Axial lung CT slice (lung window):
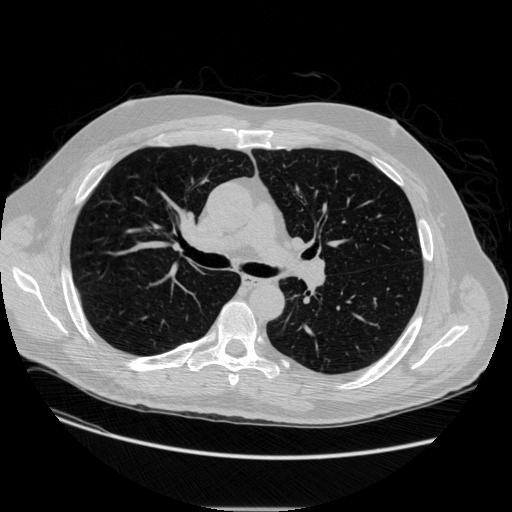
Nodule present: no